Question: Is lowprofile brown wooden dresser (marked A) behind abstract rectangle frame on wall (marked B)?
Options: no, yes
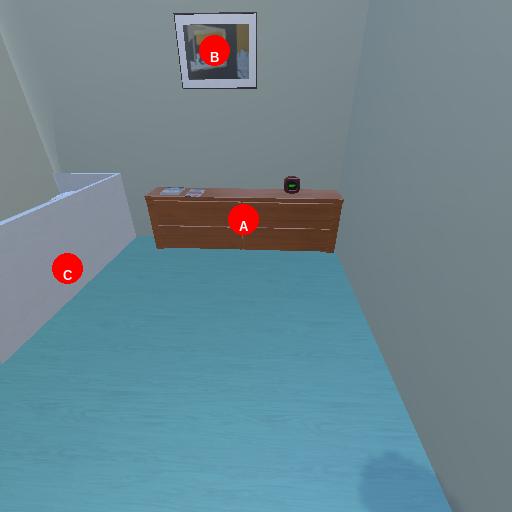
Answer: no